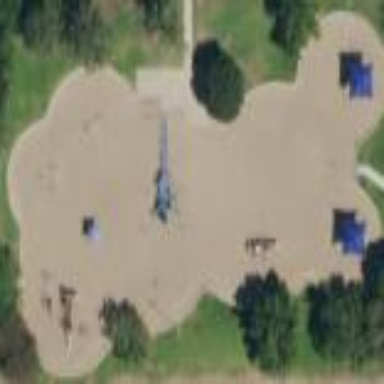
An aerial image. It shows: Playground area for leisure activities on the land.